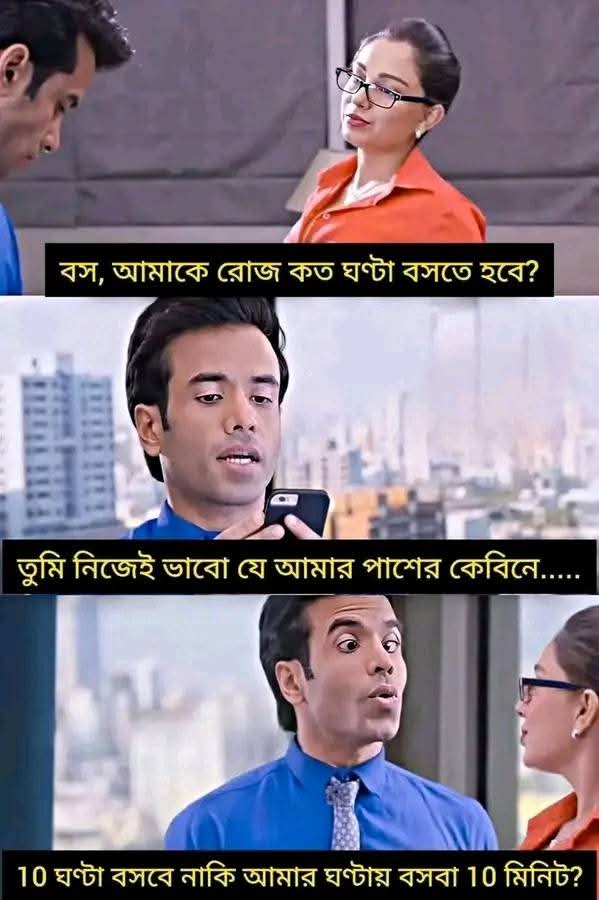
Text: বস, আমাকে রোজ কত ঘণ্টা বসতে হবে?
তুমি নিজেই ভাবো যে আমার পাশের কেবিনে.....
10 ঘণ্টা বসবে নাকি আমার ঘণ্টায় বসবা 10 মিনিট?
Label: Non Hate